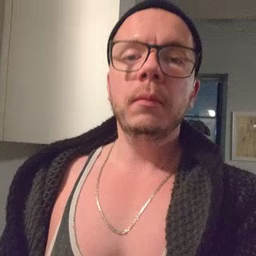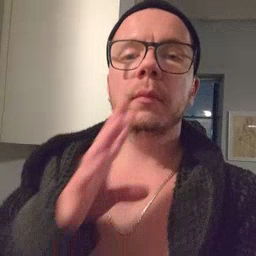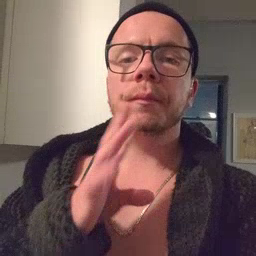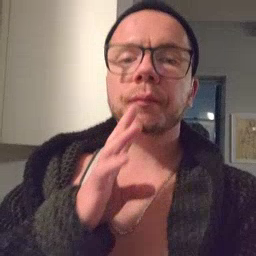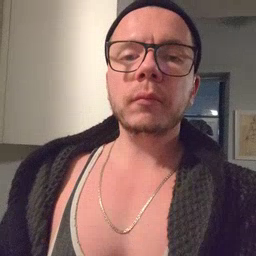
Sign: talk